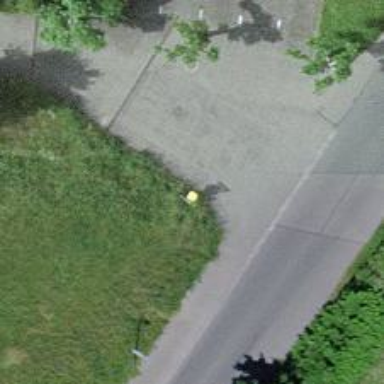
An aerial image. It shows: Post box.